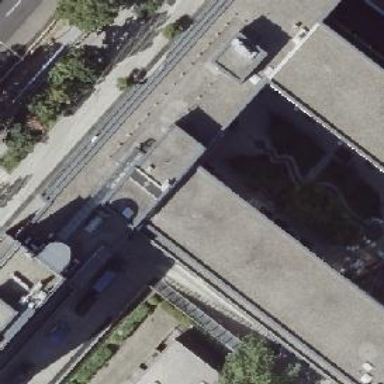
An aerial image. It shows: Office building.